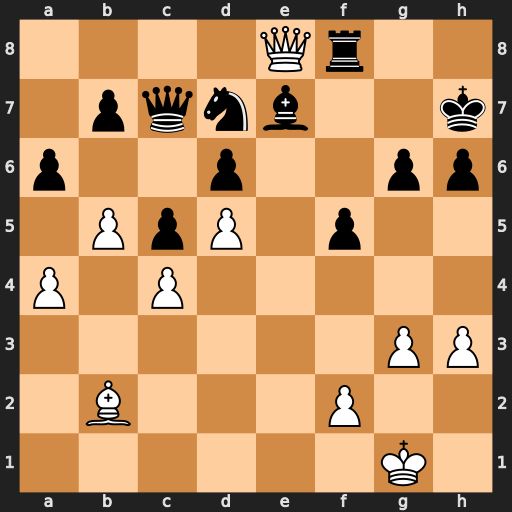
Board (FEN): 4Qr2/1pqnb2k/p2p2pp/1PpP1p2/P1P5/6PP/1B3P2/6K1
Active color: w
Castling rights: -
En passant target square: -
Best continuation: Qxe7+ Rf7 Qxf7#